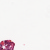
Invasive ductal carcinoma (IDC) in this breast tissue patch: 0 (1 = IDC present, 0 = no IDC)